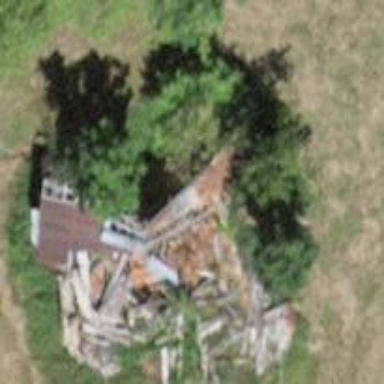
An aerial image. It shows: Barn.